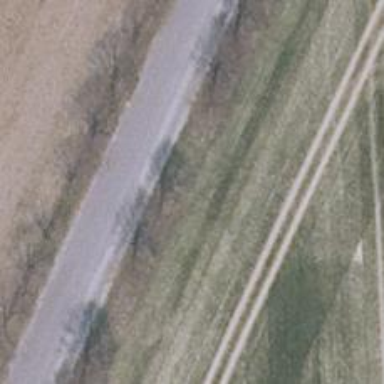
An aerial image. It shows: Row of trees in natural setting.